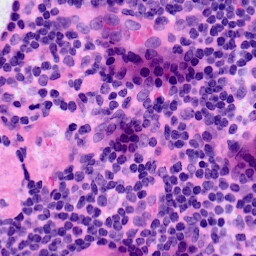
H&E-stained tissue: LymphNode